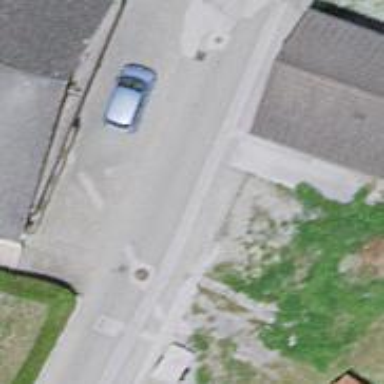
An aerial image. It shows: Garage building.